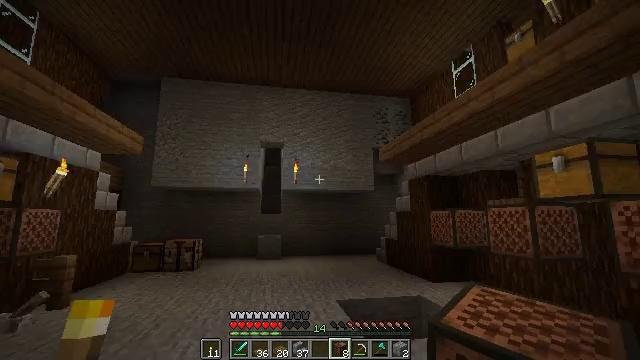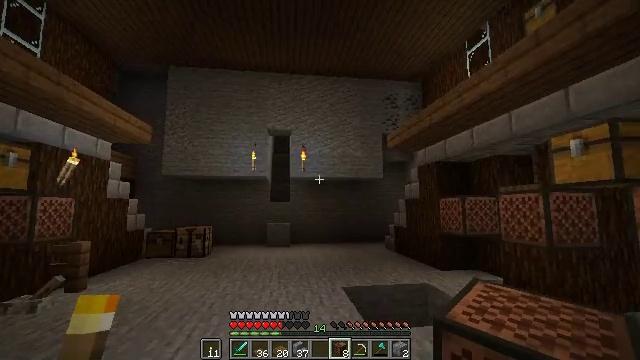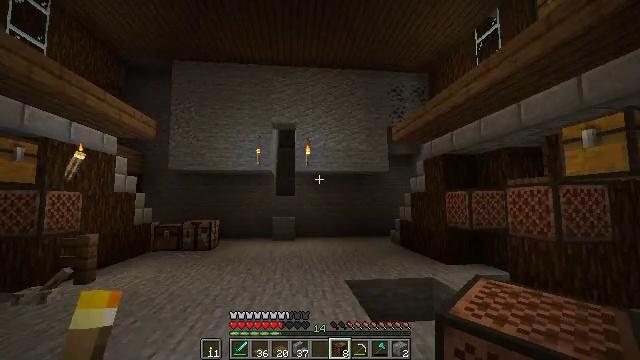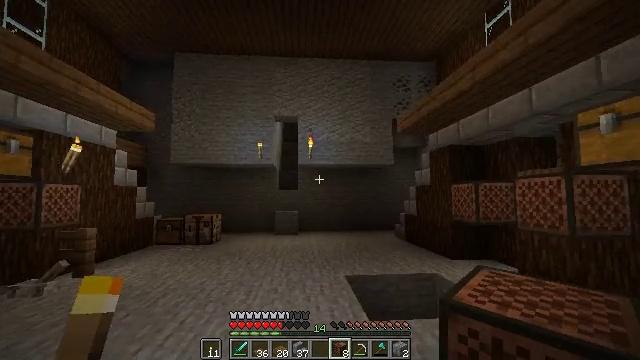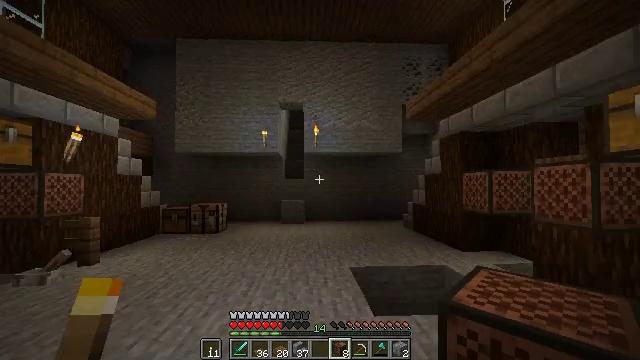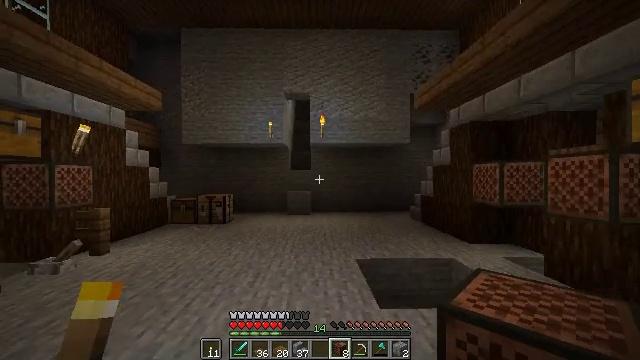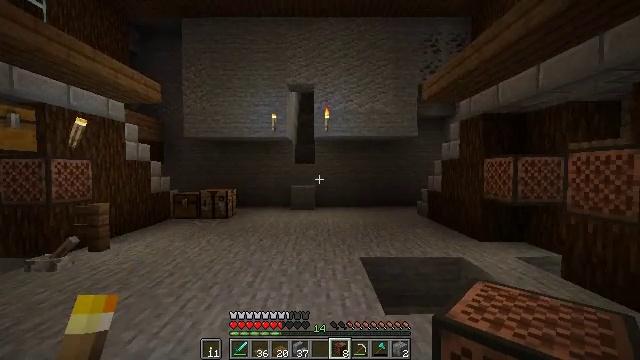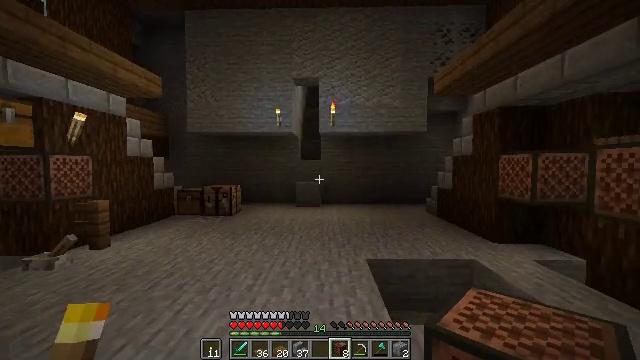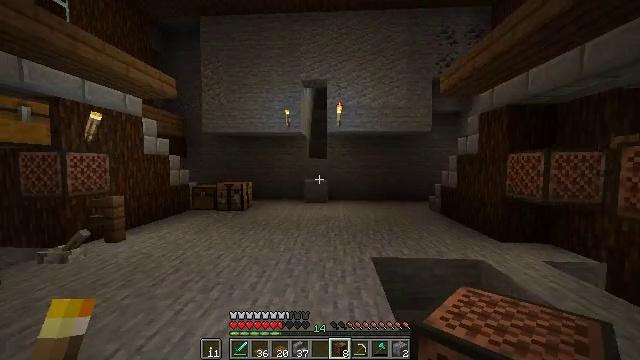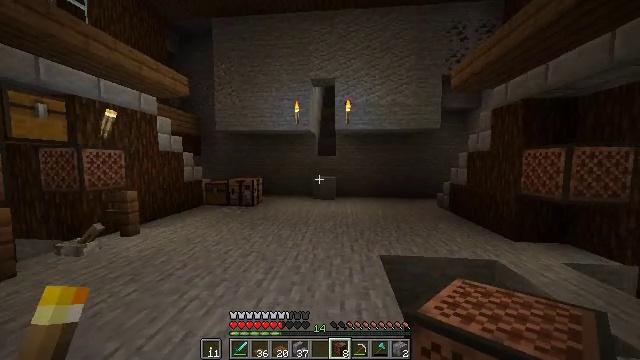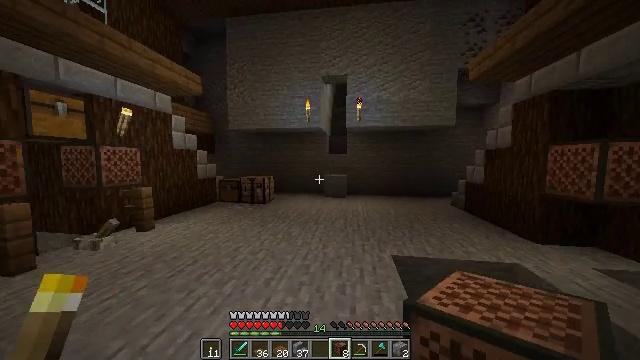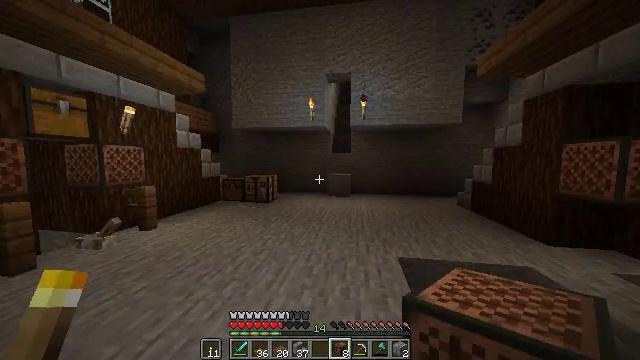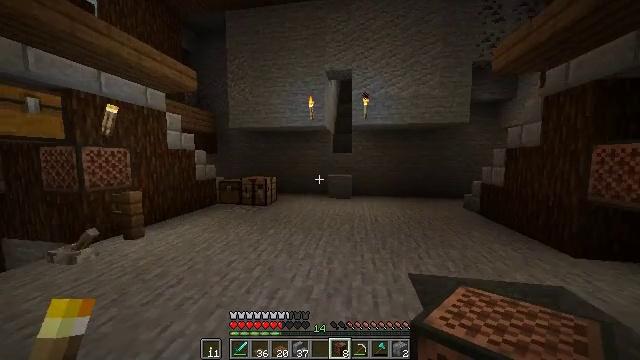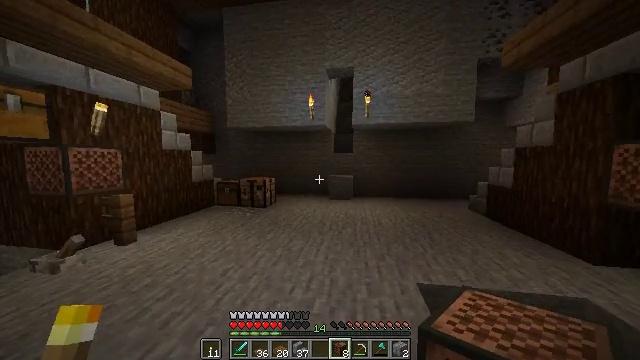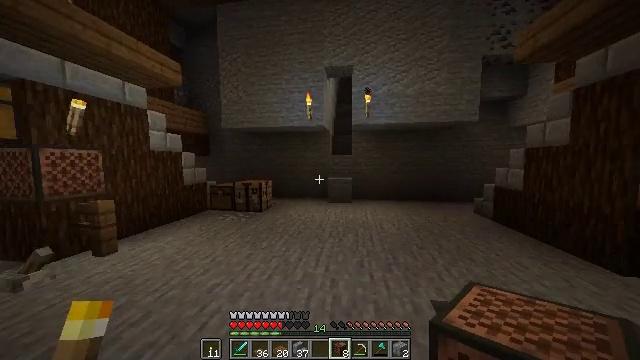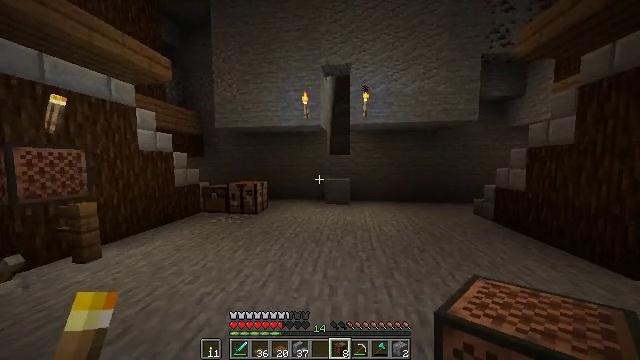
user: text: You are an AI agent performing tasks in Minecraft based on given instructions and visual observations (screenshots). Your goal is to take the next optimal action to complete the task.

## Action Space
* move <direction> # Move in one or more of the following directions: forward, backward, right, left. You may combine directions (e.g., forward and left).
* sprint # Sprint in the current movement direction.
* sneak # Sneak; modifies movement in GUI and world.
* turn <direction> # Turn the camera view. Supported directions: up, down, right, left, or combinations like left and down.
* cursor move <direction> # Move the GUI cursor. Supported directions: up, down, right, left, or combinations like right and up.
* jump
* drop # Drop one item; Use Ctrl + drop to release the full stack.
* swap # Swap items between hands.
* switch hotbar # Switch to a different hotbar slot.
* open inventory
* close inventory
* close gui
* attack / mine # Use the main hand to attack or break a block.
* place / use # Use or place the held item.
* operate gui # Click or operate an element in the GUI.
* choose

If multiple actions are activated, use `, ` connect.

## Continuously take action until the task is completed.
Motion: motion action
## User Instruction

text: Harvest wheat from the field.
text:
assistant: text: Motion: move forward and move right, turn left and down
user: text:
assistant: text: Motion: move forward and move right, turn left and down
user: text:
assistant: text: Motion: move forward, turn left and down
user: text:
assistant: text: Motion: move forward, turn left and down
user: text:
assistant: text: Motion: move forward, turn left and down
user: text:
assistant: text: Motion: move forward, turn left and down
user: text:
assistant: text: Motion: move forward, sprint, turn left
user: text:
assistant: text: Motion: move forward, sprint, turn left
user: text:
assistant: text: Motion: move forward, sprint, turn left
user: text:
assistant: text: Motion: move forward, sprint, turn left
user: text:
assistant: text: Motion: move forward, turn left
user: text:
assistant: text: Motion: move forward
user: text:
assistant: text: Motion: move forward, sprint
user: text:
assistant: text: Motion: move forward, sprint
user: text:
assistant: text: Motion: move forward, sprint
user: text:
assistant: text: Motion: move forward, sprint
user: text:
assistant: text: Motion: move forward
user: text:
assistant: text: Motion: move forward
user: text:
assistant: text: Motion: move forward
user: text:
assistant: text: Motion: move forward, sprint
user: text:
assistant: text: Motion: move forward, sprint
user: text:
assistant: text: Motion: move forward, sprint
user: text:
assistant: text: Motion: move forward, sprint
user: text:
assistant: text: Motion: move forward
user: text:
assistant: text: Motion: move forward
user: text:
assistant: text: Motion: move forward, turn right
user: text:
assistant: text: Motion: move forward, turn right
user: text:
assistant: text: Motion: move forward, turn right
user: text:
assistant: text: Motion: move forward, turn right and up
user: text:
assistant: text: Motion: move left, turn right and up